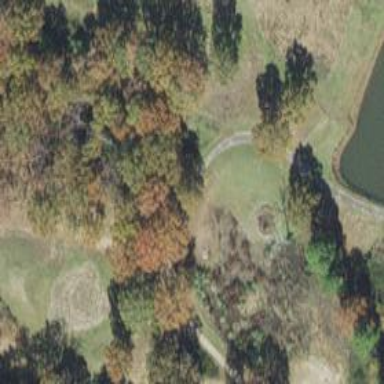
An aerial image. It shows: Disc golf hole.